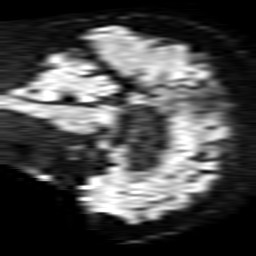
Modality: TRACE
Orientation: sagittal
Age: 79
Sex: male
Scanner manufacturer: philips
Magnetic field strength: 1.5 T
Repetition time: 3.818 s
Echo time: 0.09719 s